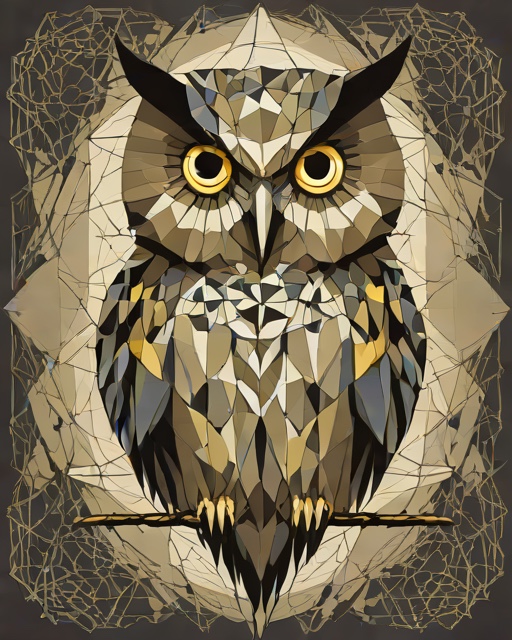
Category: Pets